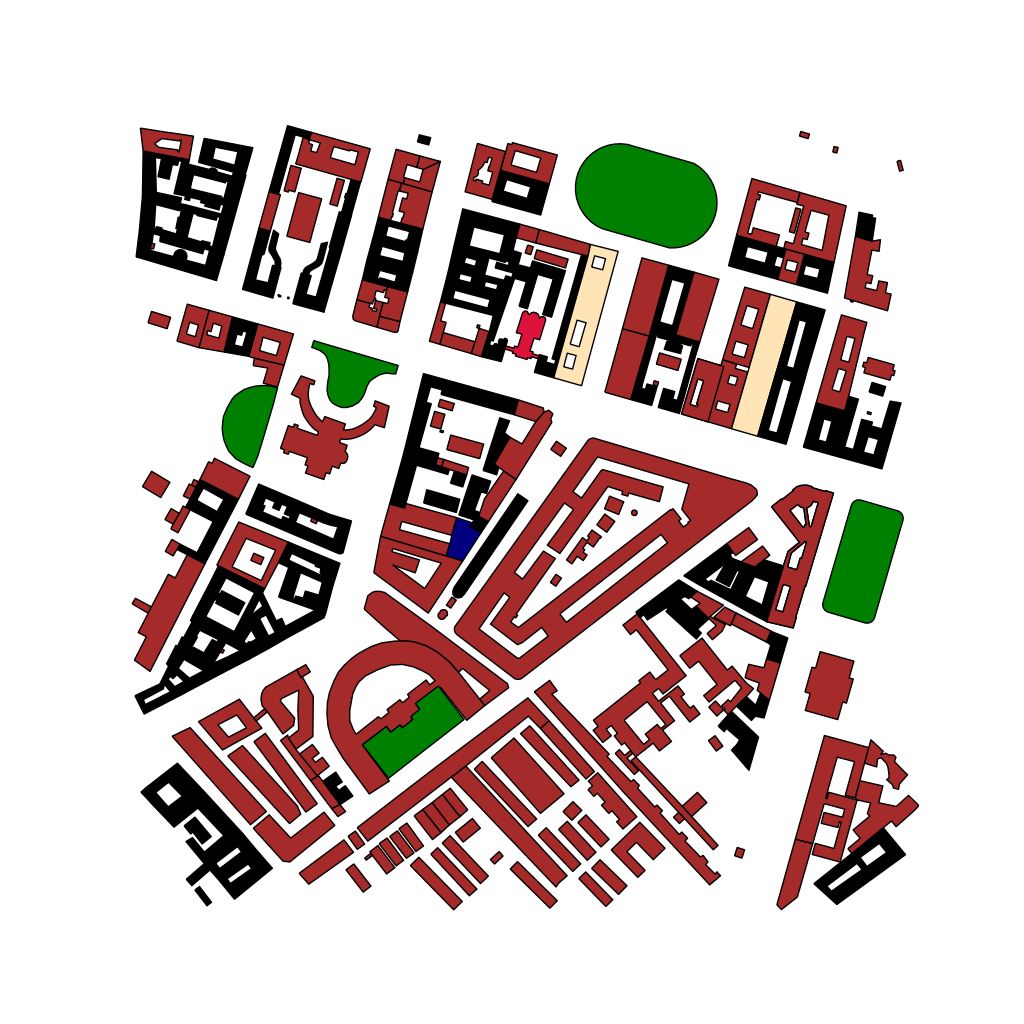
Tags: overhead vector_map, business, recreation, residential, special, historical, soviet, high_rise, individual_rise, low_rise, medium_rise, density_1, Bank, Building, Church, Clothes, Facility, Park, 1.0 km²